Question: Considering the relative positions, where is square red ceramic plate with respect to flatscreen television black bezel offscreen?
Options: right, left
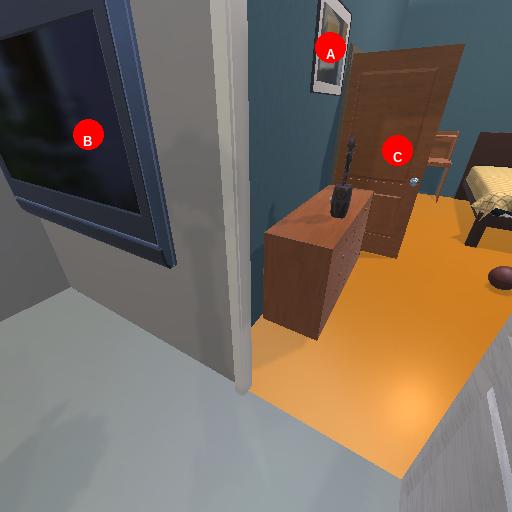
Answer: right